Question: I am trying to record the score of a specific route after the user clicks on a star.
'''
$('.ratings_stars').on('click', function() {
var score=$(this).attr("data-score");
var route_id=$(this).attr("data-route_id");
});
'''
It does record the score, but it either selects only "1" or "0" for the route or leaves it empty.

I have tried the following:
'''
var route_id=1; // displays "1" as to be expected
var route_id='#'; // displays "0"
var route_id=$(this).attr("data-route_id"); // no link to any route
var route_id=$(this).attr("route_id"); // no link to any route
'''
Can anyone see what I don't see?
Edit: I have posted the whole code here <URL>
Many thanks.
'var route_id=$(this).parent().attr("id").replace('Route', '');'
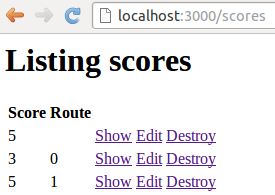
Answer: Based on the comments and on this fiddle <URL>:
'''
<h3 class="bar">Beginners</h3>
<div class="content">
<ul>
<li><a href="#/routes/1">Route 1</a>
<div id="Route1" class="rate_widget">
<div class="star_1 ratings_stars" data-score="1">1</div>
<div class="star_2 ratings_stars" data-score="2">2</div>
<div class="star_3 ratings_stars" data-score="3">33</div>
<div class="star_4 ratings_stars" data-score="4">44</div>
<div class="star_5 ratings_stars" data-score="5">55</div>
</div>
<div class="total_votes">vote data</div>
</li>
</ul>
</div>
'''
As there are no 'data-route_id' attributes, I believe the 'route_id' you are trying to catch is the number of the 'Route' of the parent 'div' (in the example above, the parent 'div' is '<div id="Route1" class="rate_widget">'.
In that case, this line
'''
var route_id = $(this).attr("data-route_id");
'''
Can be switched to this line:
'''
var route_id = $(this).parent().attr('id').replace('Route','');
'''
And 'route_id' will have the ID of the route. (In the example above it'll be '1').
Give it a go: <URL>
'script'